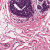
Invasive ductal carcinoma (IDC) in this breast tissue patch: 0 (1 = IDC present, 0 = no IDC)